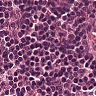
Metastatic tissue present: no